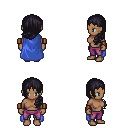
a pixel art fantasy rpg character, female body template, human, dark skin, blue cape, magenta pants, raven left-swept hairstyle, leather bracers, four views (front, back, left, right), 2x2 character sprite sheet, small pixel art, hard edges, no anti-aliasing